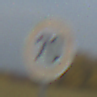
Verkehrszeichen: Geschwindigkeit70
Umgebung: Outdoor, Nature
Tageszeit: SunriseSunset
Wetter: PartlyCloudy
Licht: Natural
Jahreszeit: NotSpecified
Kontrast: MediumContrast